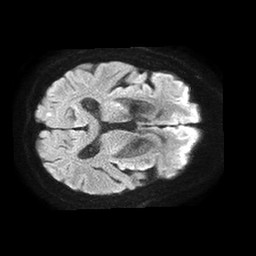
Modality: TRACE
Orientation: axial
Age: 79
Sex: male
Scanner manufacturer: philips
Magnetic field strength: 1.5 T
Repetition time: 4.6 s
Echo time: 0.08631 s